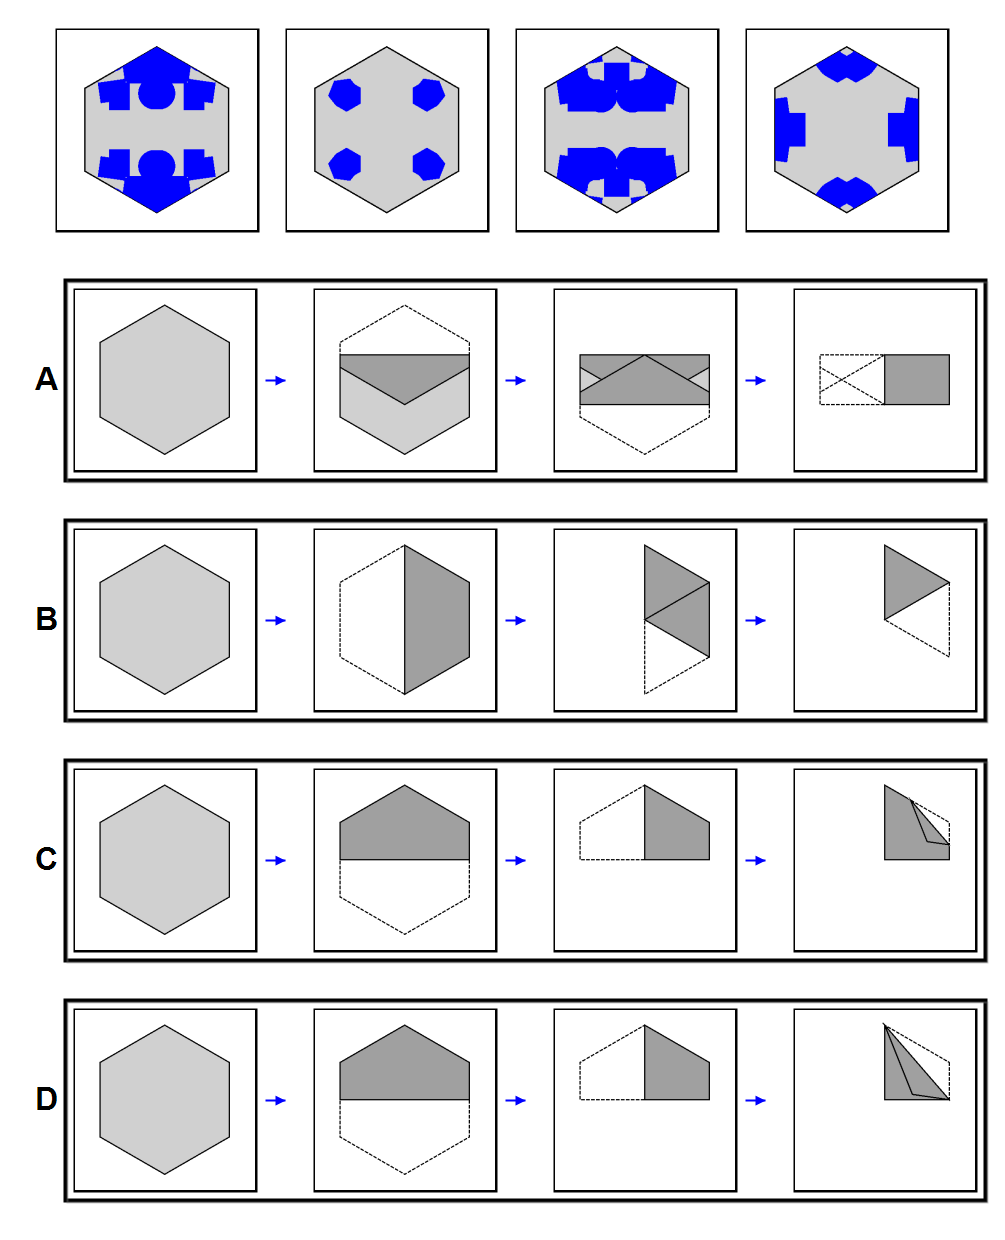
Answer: D